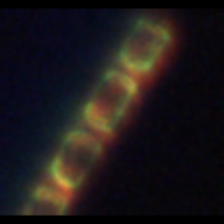
Taxon: Skeletonema
Group: Diatoms